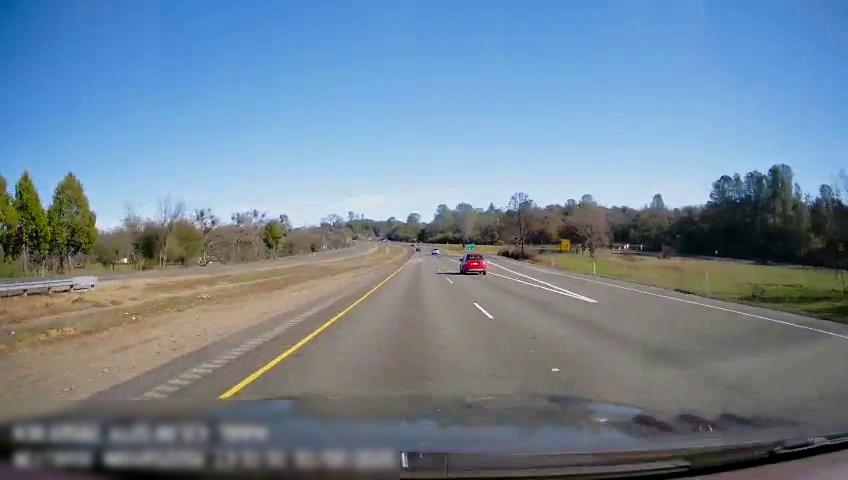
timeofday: Day
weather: Sunny
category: Drivable Space
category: Vehicles | Car
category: Vehicles | SUV
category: Lanes | Current Lane
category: Lanes | Current Lane
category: Lanes | Alternate Lane
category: Lanes | Alternate Lane
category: Lanes | Alternate Lane
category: Traffic | Signs
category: Traffic | Signs